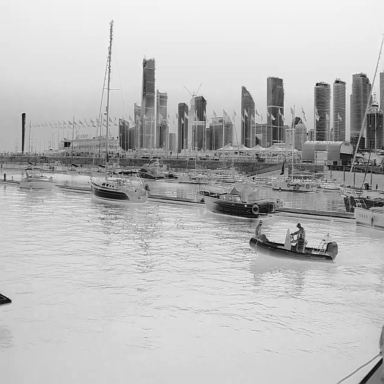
There are five canoes in the infrared image.